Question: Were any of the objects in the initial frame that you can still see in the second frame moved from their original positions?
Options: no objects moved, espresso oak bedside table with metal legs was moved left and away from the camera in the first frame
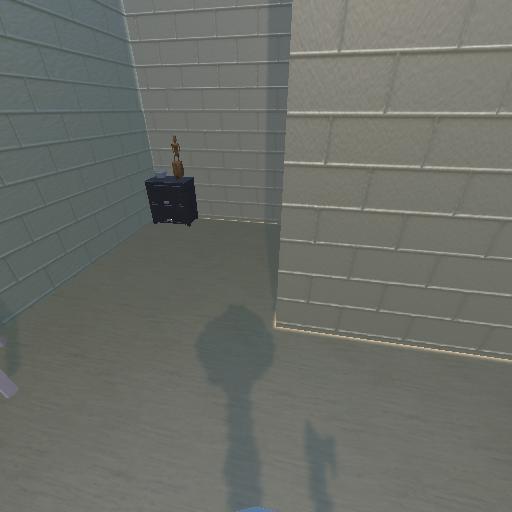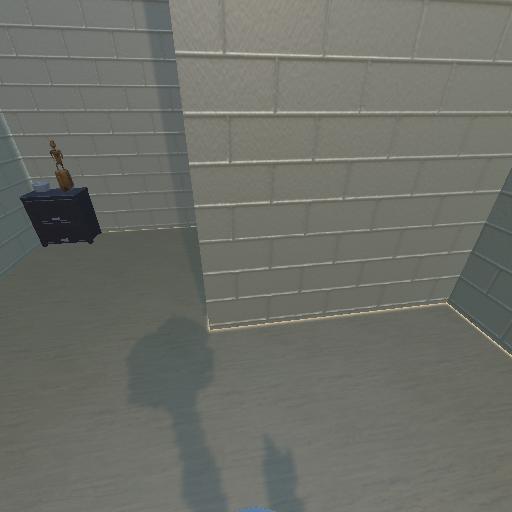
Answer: no objects moved